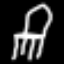
Label: chair